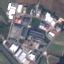
Land use / land cover: Industrial